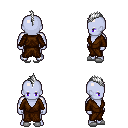
a pixel art fantasy rpg character, male body template, dark elf, purple skin, brown robe, teal pants, white mohawk hairstyle, white slippers, four views (front, back, left, right), 2x2 character sprite sheet, small pixel art, hard edges, no anti-aliasing